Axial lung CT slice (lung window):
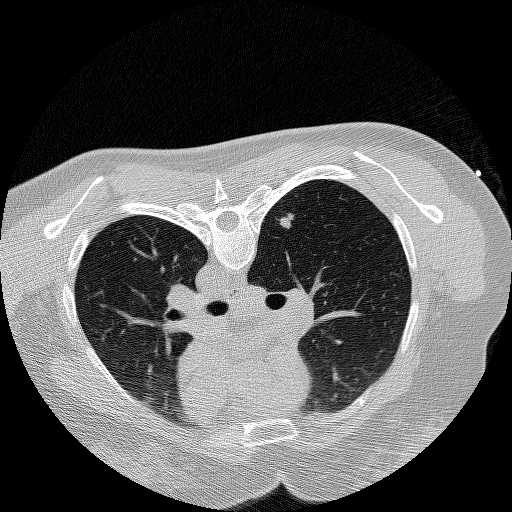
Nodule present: yes
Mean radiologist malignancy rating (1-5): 4.75